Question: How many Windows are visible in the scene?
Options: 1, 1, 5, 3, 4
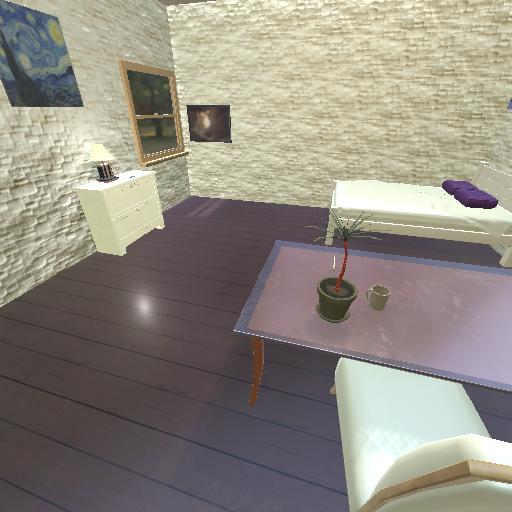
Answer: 1